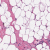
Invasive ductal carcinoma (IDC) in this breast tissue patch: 0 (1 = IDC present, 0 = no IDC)